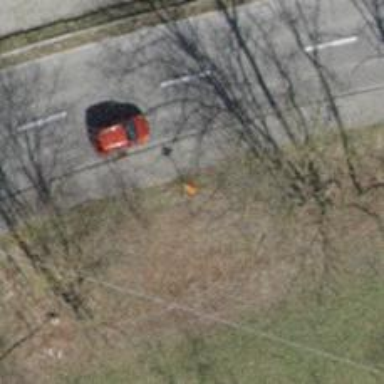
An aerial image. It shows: Object with orange color.